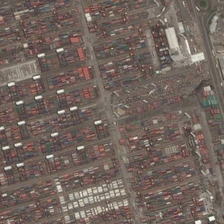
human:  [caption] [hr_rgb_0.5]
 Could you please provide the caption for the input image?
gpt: many crowded containers are in an industrial area .

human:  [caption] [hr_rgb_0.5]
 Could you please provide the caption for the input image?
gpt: many crowded containers are in an industrial area .

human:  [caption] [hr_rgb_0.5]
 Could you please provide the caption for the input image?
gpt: many crowded containers are in an industrial area .

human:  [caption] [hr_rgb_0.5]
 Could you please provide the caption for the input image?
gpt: many crowded containers are in an industrial area .

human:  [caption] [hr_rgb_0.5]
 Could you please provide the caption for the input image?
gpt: many crowded containers are in an industrial area .